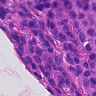
Metastatic tissue present: yes